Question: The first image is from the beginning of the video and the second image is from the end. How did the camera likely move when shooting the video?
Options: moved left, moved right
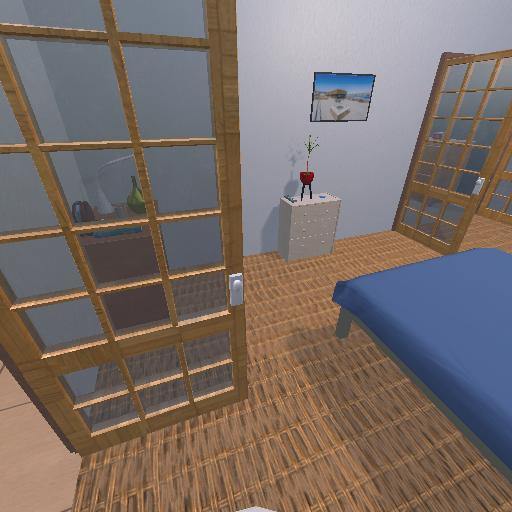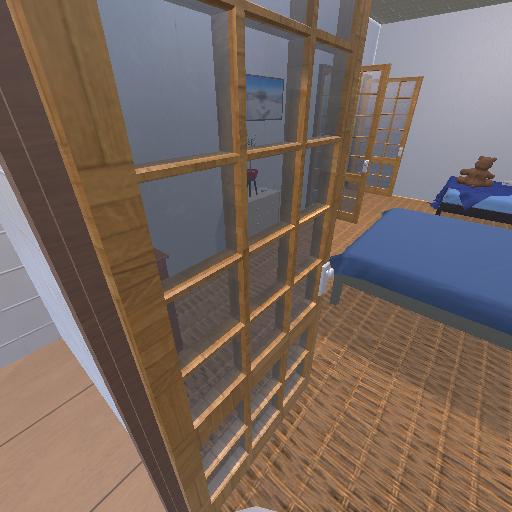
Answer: moved left